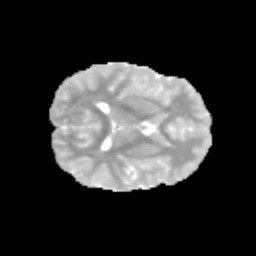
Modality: MD
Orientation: axial
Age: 10
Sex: male
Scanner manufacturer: siemens
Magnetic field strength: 3 T
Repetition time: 3.8 s
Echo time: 0.07 s